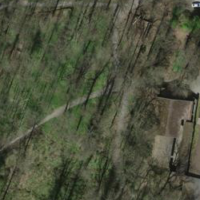
EUNIS habitat code: 53
Species observed at this site:
Allium ursinum
Prunus spinosa
Aesculus hippocastanum
Corylus avellana
Ficedula hypoleuca
Acer pseudoplatanus